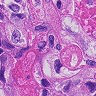
Metastatic tissue present: yes